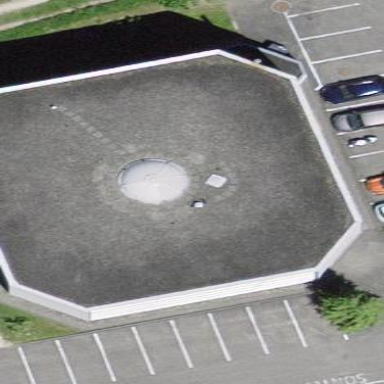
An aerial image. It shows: Office building.